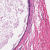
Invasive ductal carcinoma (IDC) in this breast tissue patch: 0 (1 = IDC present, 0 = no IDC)